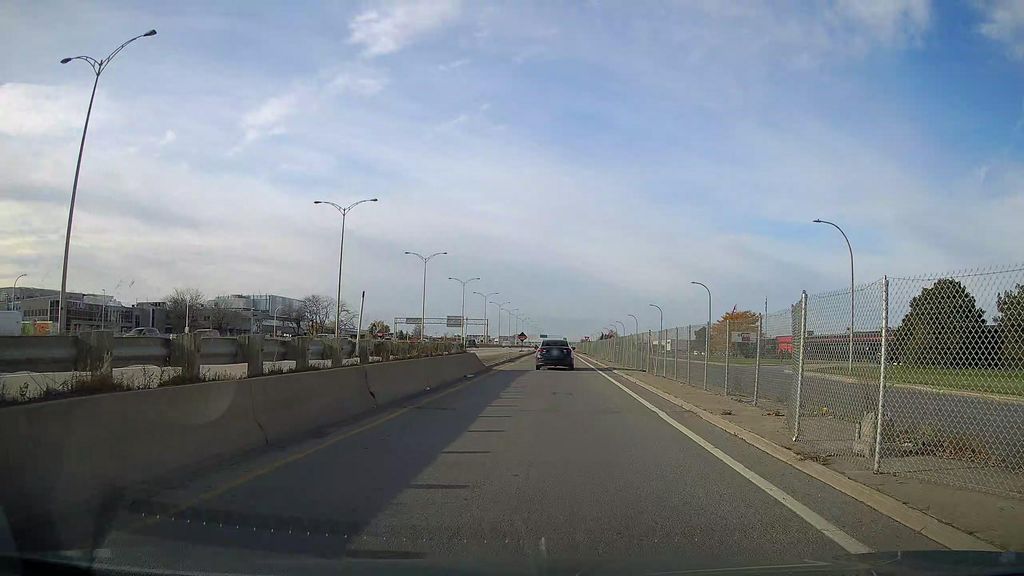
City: montreal